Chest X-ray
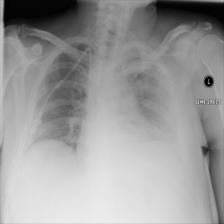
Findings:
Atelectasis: negative
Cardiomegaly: negative
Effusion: negative
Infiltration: negative
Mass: negative
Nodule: negative
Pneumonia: negative
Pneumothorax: negative
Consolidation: negative
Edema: negative
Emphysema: negative
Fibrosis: negative
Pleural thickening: negative
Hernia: negative